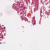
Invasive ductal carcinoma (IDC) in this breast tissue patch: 0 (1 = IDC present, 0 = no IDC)